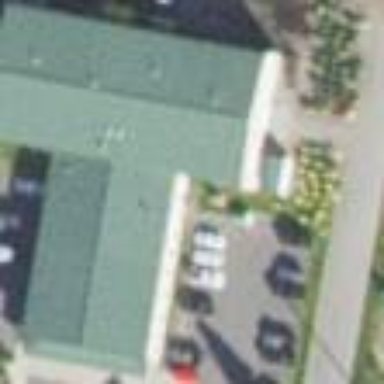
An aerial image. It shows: Agrarian shop located within building.